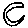
Label: moon